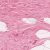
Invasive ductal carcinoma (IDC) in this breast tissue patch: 0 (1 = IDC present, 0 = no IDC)